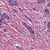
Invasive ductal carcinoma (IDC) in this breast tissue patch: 1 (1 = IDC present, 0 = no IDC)